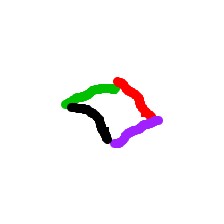
Shape: rhombus